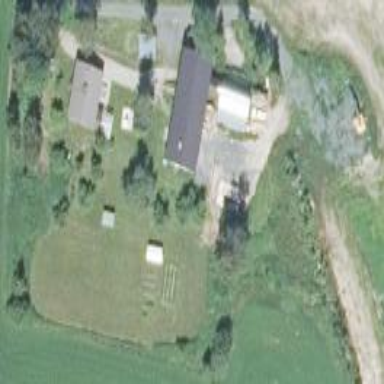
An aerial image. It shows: Farmyard area.